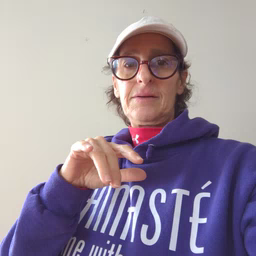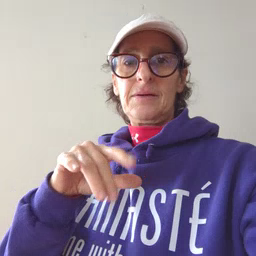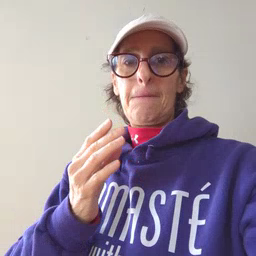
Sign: mitten